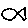
Label: fish